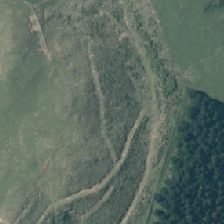
Land cover: high_producing_grassland